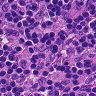
Metastatic tissue present: no